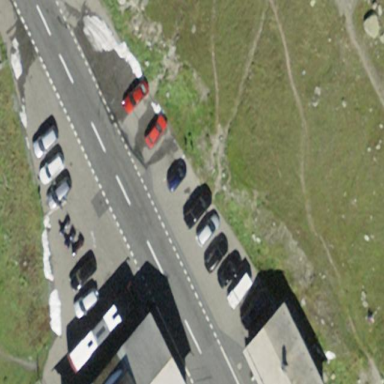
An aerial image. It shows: Parking area with surface.